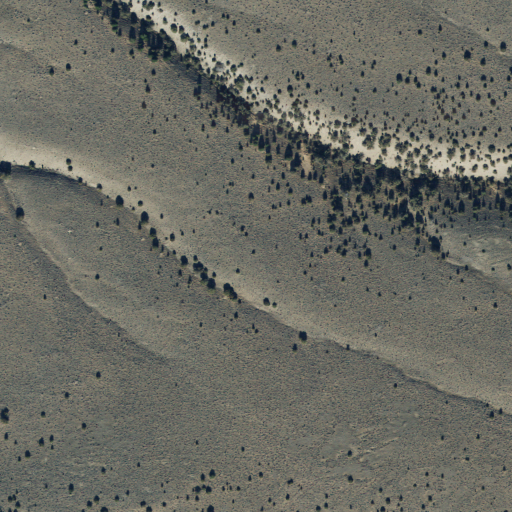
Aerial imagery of island in Utah named Kingfisher Island containing only shrub